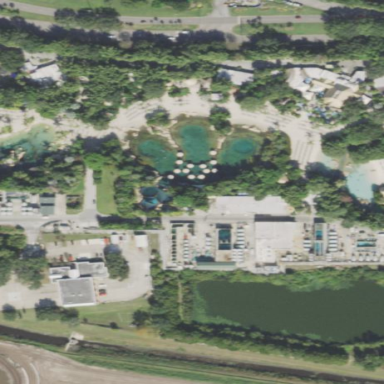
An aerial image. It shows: Theme park.